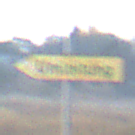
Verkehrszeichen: UmleitungswegweiserLinksweisend
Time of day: Dawn
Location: Outdoor (Nature)
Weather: Clear
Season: NotSpecified
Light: Natural